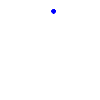
Particle: pion